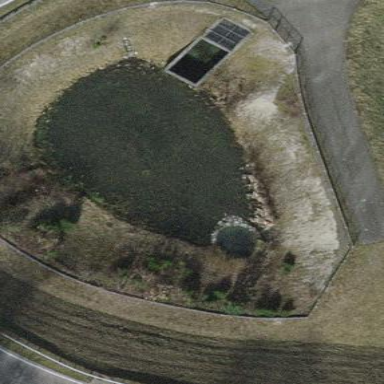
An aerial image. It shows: Fenced reservoir surrounded by natural water.